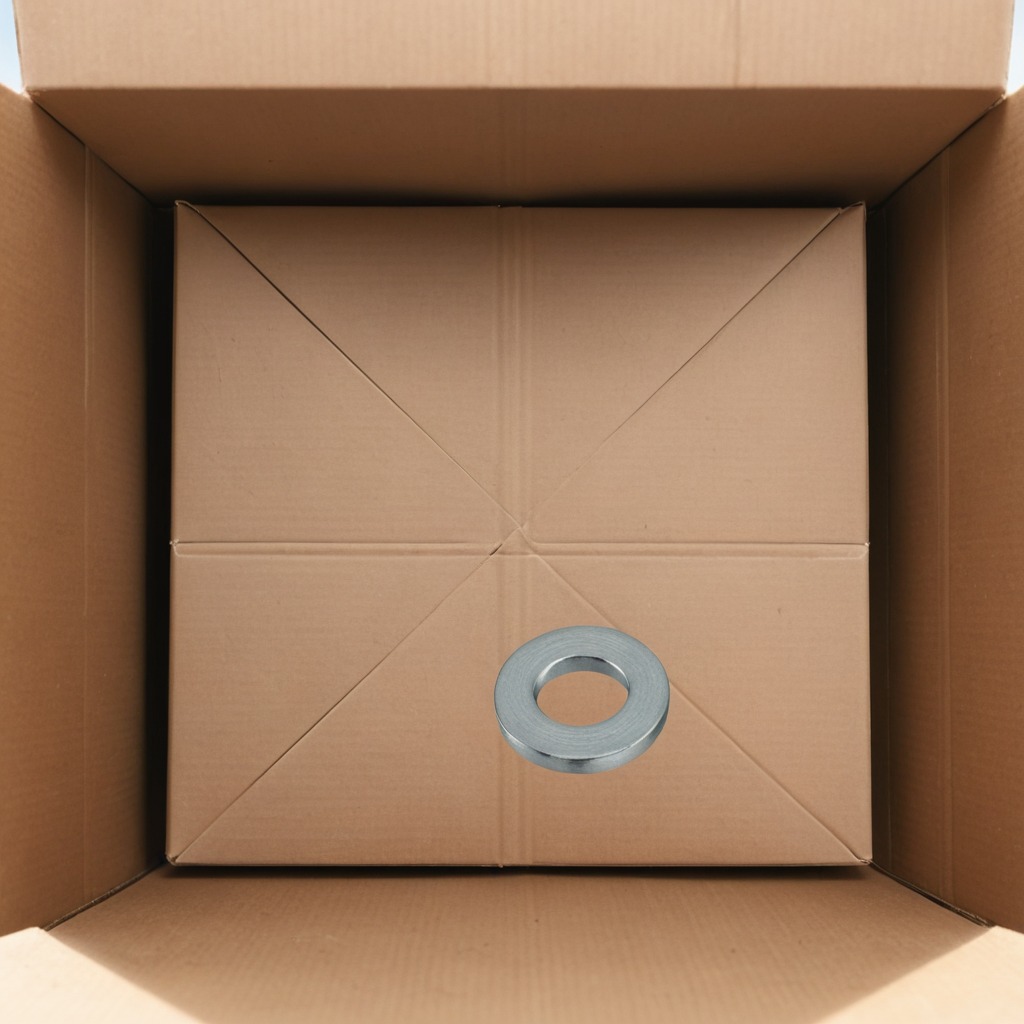
A flat metal washer is lying on the cardboard box surface in an outdoor workshop during daytime bright natural light soft shadows slightly creased but